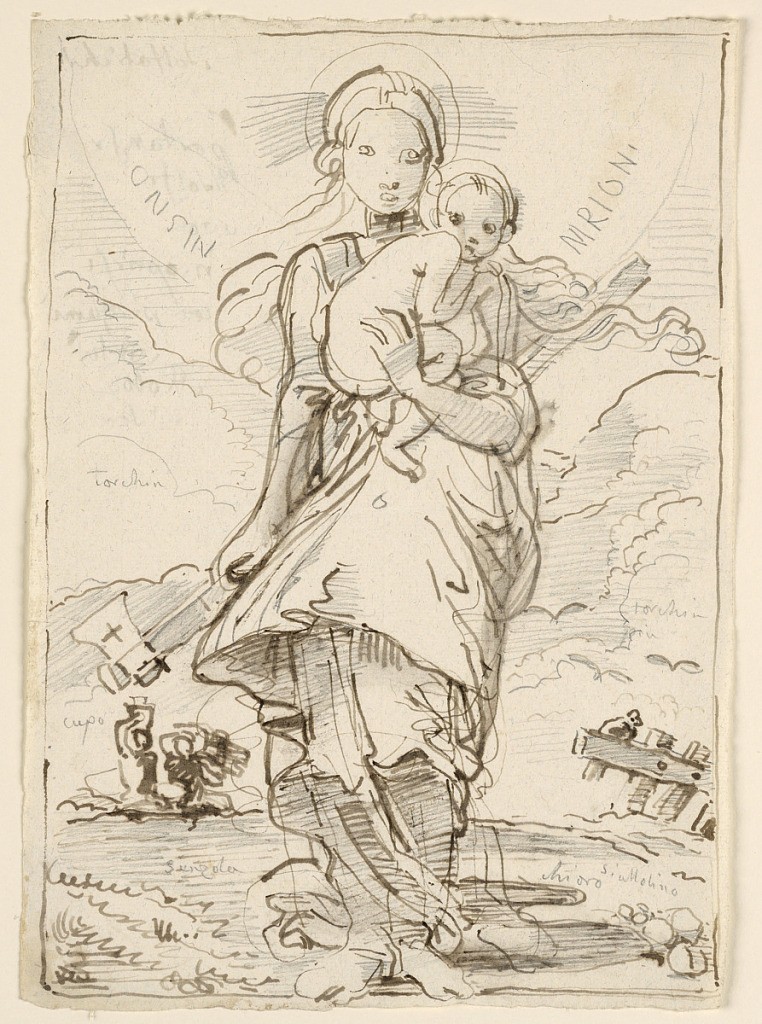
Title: The Virgin and Child
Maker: Fortunato Duranti, Italian, 1787 - 1863
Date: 1820–1850
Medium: Pen and bistre ink on paper
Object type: Drawing
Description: Full-length figure of the Virgin and Child, the Virgin stands frontally, facing the spectator. She holds the Child in her left arm, and carries a hatchet in her right hand. Inscription in graphite.